Interaction volume radius: 5 \u00c5
Interaction volume height: 40 \u00c5
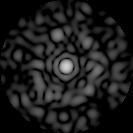
Disorder parameter: 0.8493